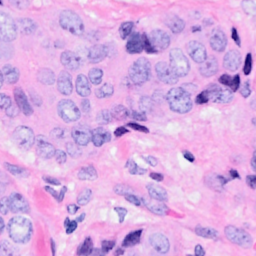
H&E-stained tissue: Breast